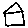
Label: house